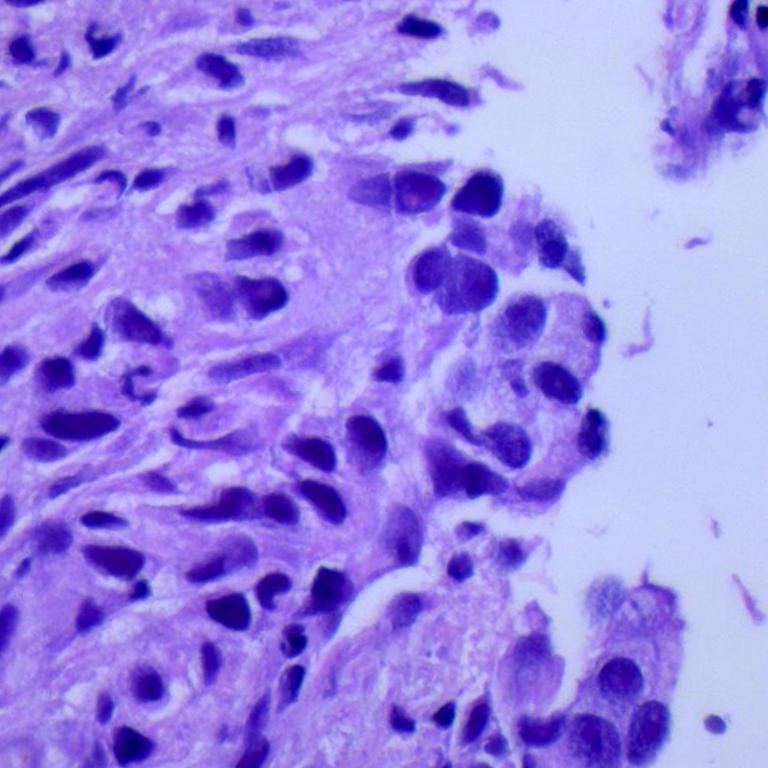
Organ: lung
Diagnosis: adenocarcinomas